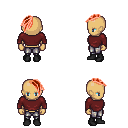
a pixel art fantasy rpg character, female body template, human, tanned skin, maroon long-sleeve shirt, metal pants, red long mohawk hairstyle, black shoes, four views (front, back, left, right), 2x2 character sprite sheet, small pixel art, hard edges, no anti-aliasing